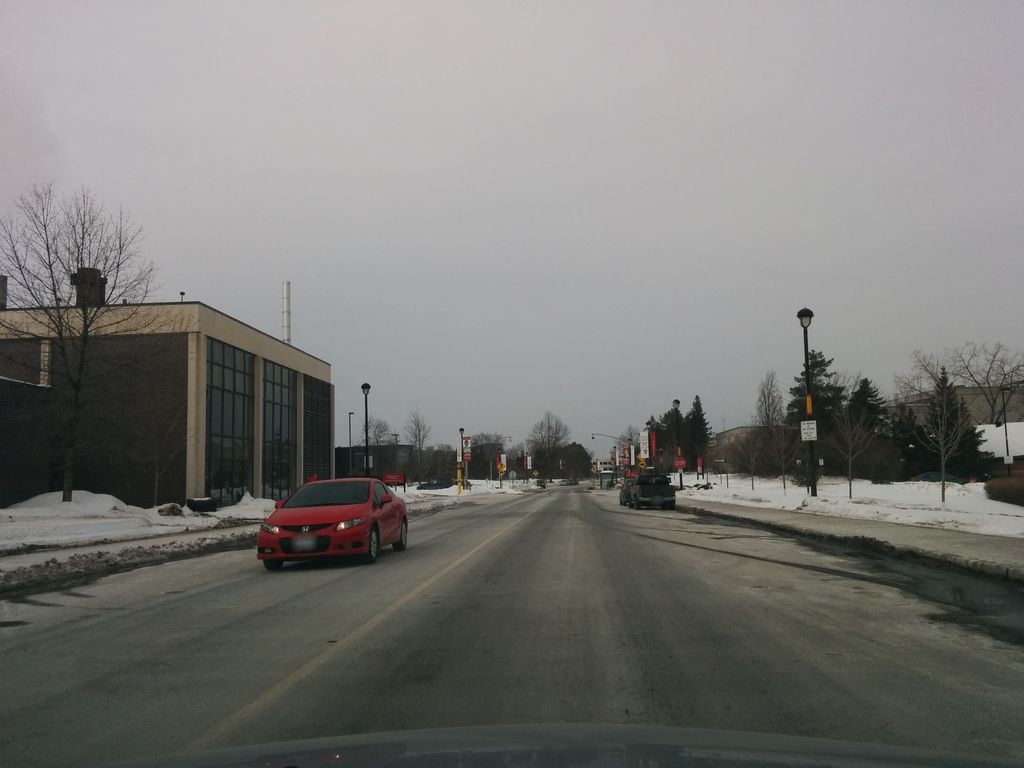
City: ottawa-gatineau